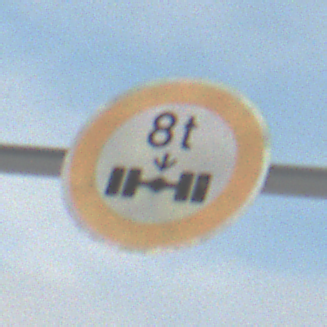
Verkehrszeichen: TatsaechlicheAchslast
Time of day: MorningAfternoon
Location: Outdoor (Nature)
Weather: Overcast
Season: Winter
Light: Natural